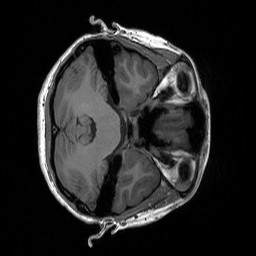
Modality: T1w
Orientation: axial
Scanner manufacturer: siemens
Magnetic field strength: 3 T
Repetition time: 1.76 s
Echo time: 0.0022 s